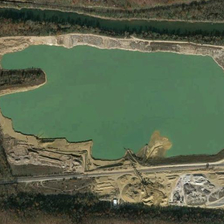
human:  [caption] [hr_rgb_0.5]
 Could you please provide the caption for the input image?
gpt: some green trees are around a green irregular pond near a river .

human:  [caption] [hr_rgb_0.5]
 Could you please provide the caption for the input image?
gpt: the dark green thick trees around the pond .

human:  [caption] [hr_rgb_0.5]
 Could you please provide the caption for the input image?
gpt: some green trees are around a green irregular pond near a river .

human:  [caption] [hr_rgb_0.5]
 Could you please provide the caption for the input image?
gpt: a green pond is in the hills,surrounded by rocks .

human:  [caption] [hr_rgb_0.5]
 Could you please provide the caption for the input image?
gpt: a green pond is in the hills,surrounded by rocks .